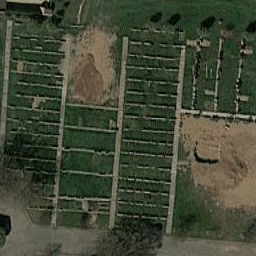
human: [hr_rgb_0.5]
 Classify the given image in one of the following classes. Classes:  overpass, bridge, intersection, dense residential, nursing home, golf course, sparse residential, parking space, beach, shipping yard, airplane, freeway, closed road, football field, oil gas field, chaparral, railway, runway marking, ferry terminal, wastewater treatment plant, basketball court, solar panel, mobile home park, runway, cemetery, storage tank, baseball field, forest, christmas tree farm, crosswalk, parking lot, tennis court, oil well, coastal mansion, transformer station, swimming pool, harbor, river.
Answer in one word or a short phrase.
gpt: cemetery